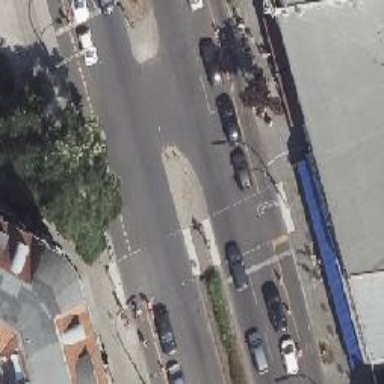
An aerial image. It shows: Footway that serves as traffic island.